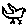
Label: bird